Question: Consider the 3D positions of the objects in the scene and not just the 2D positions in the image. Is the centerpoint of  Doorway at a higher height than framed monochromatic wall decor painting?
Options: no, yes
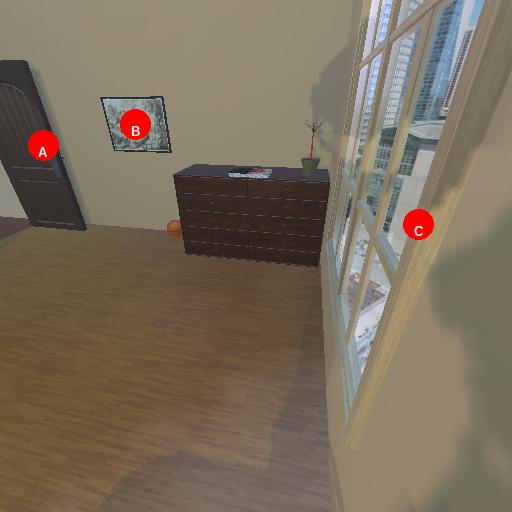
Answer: no